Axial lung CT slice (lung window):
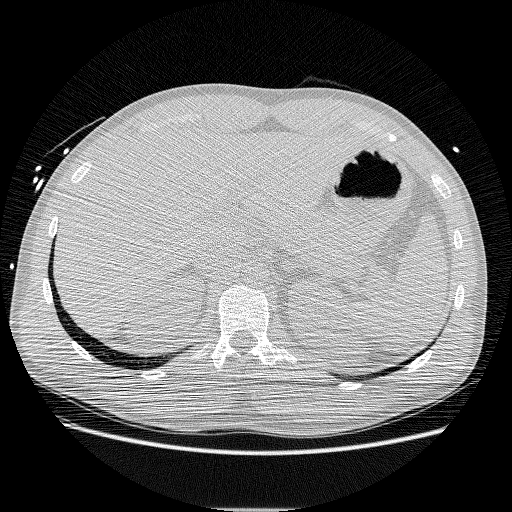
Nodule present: no